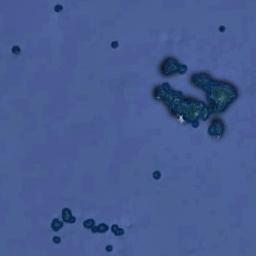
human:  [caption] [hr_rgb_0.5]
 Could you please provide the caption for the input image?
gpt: Some islands are surrounded by light blue waters .

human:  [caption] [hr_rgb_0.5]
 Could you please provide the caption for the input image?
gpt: The shape of the island is almost rectangular .

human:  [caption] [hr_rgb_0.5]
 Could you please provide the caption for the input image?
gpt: There are many islands of different shapes and sizes .

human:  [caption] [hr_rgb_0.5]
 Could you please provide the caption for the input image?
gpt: A group of green islands on the blue sea .

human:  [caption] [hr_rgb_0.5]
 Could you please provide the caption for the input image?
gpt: There are some green islands on a blue sea .